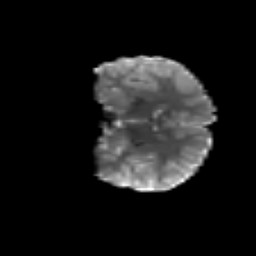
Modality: T2w
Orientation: coronal
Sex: male
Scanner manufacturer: siemens
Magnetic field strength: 3 T
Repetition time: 5 s
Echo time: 0.071 s